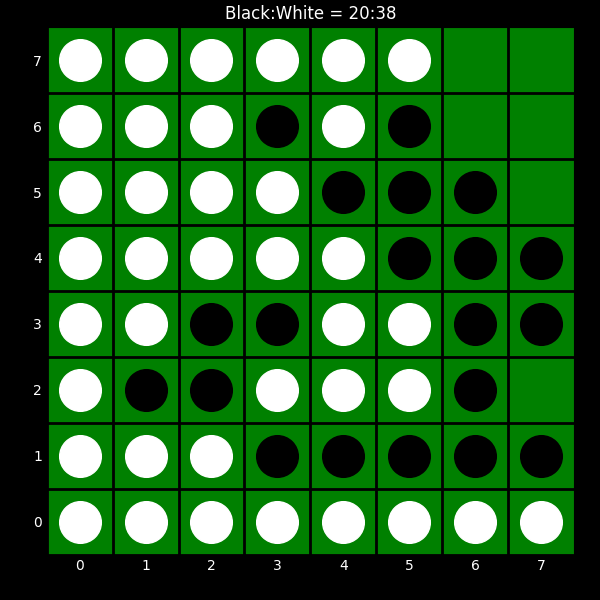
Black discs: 20
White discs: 38